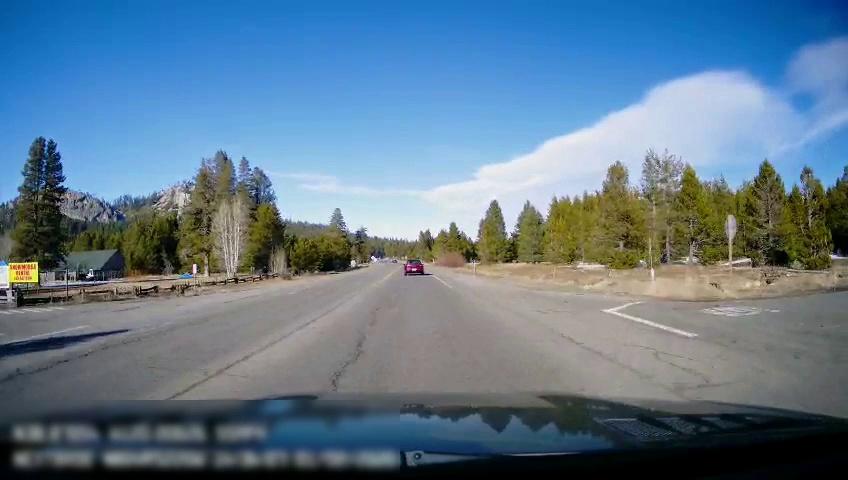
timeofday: Day
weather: Sunny
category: Drivable Space
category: Vehicles | Car
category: Lanes | Current Lane
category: Traffic | Signs